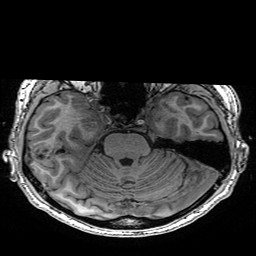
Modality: T1w
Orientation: coronal
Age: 23
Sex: male
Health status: healthy